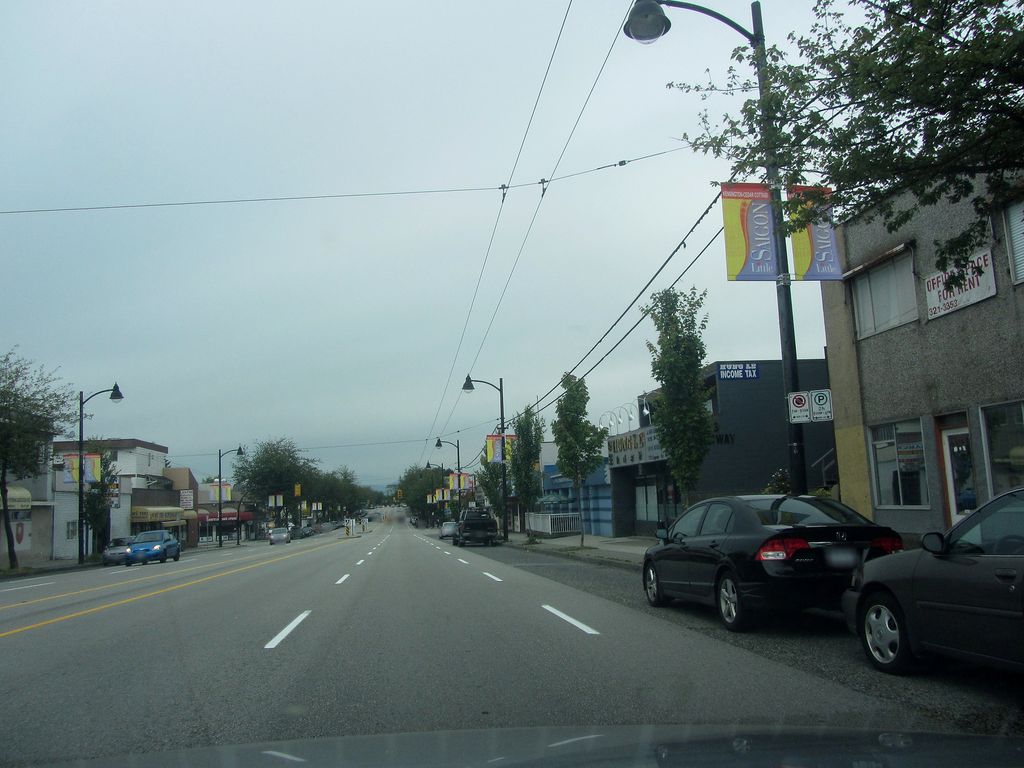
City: vancouver